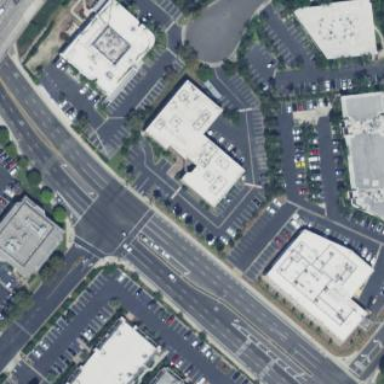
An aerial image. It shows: Commercial building.